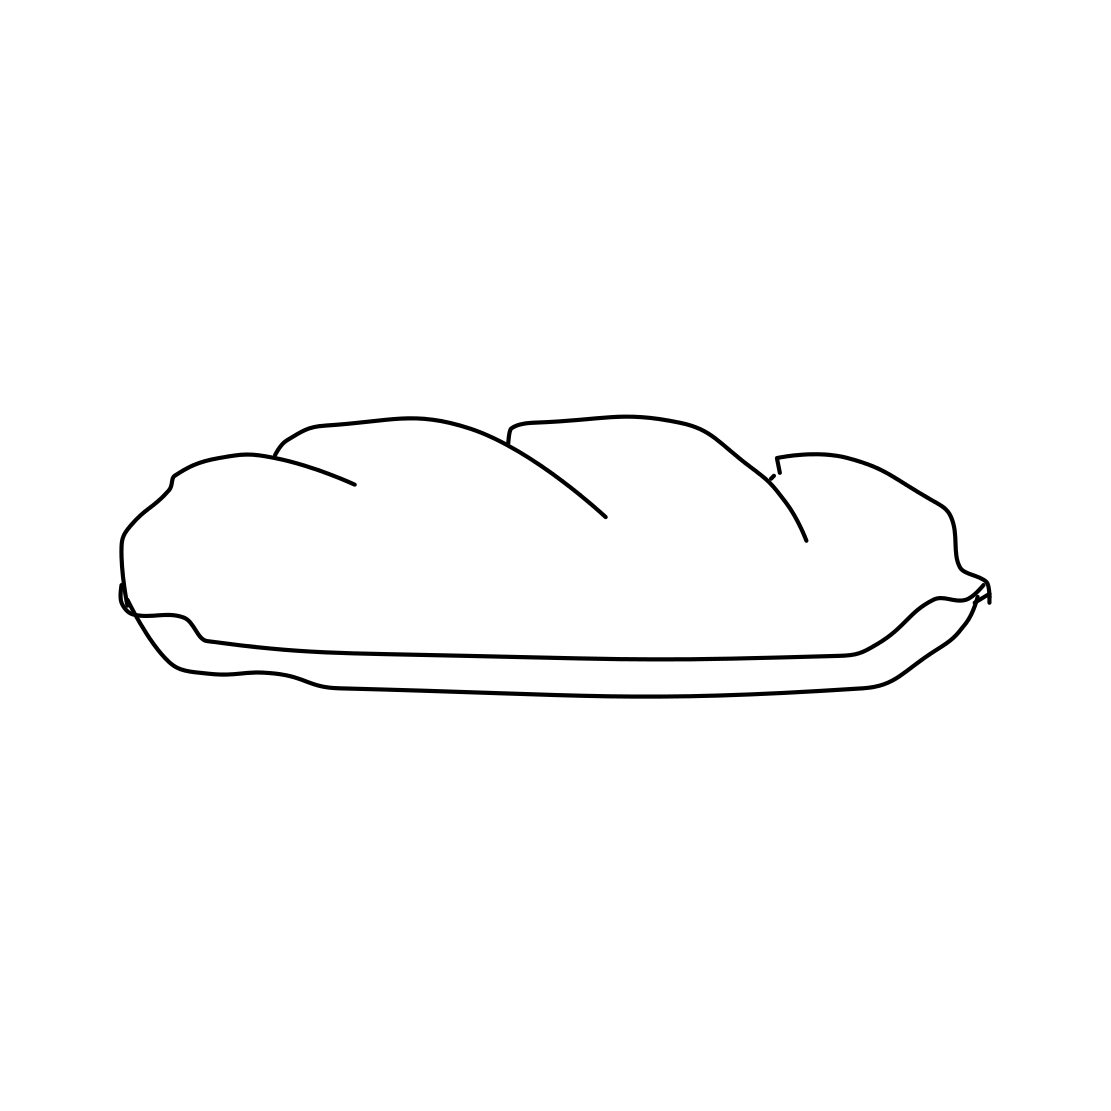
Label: bread